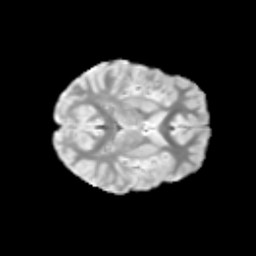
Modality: T2w
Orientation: axial
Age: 10
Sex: male
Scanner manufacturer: siemens
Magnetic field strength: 3 T
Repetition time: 3.8 s
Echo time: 0.07 s